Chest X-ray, AP view. Patient: 71 years old, sex F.
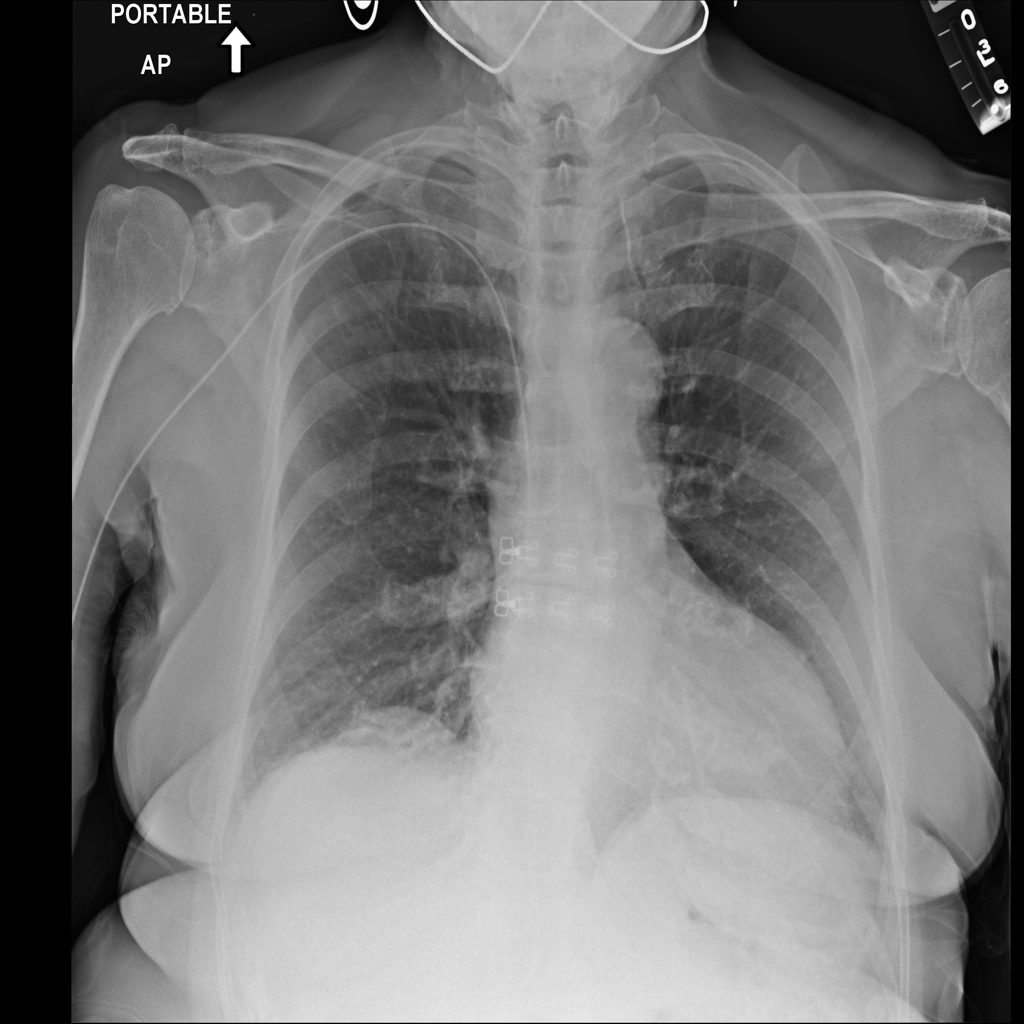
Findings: No Finding